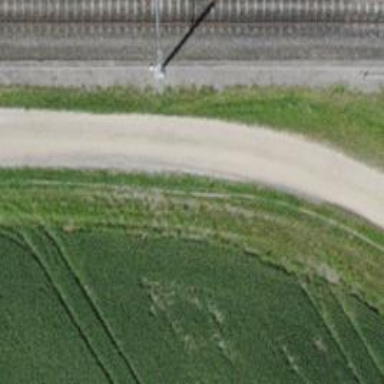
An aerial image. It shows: Track with grade 2 tracktype.